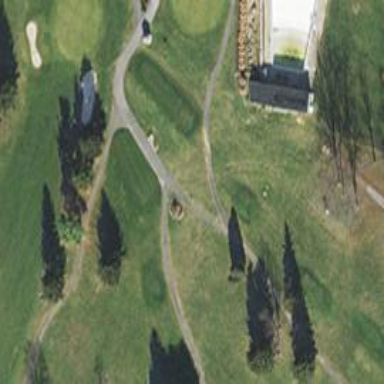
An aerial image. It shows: Golf cartpath that is also road path.